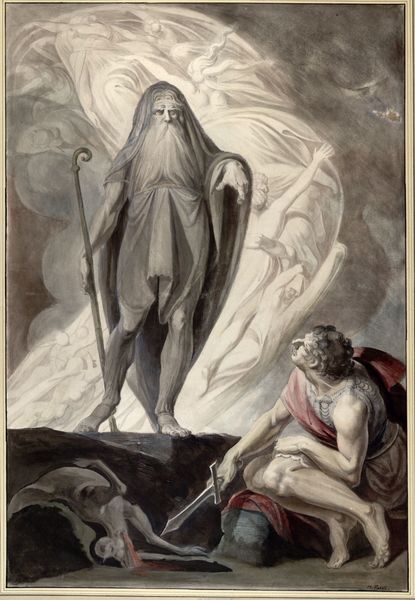
Titel: Teiresias erscheint Odysseus beim Totenopfer
Künstler: Johann Füssli
Standort: Wien
Institution: Albertina, Wien
Schlagwörter: dunkel, gemälde, gott, hand, himmel, mann, umhang, weiß, finger, grau, licht, männer, zeichnung, hund, rot, tier, wolke, malerei, bart, gericht, richter, kleidung, tod, tot, gewand, mantel, kind, locken, pferd, stock, engel, kauern, alter mann, stab, schwer, grafik, figuren, luft, zeigen, blut, schwert, uniform, knien, soldat, offenbarung, rüstung, römer, hölle, teufel, wesen, seelen, erscheinung, opfer, hirte, meister, geister, unterwelt, garu, kain, magier, abraham, mose, füssli, blake, gesiter